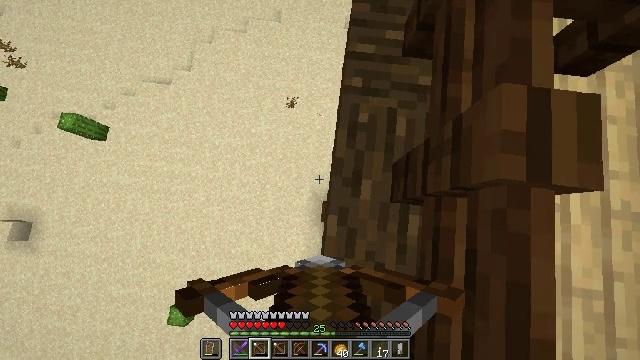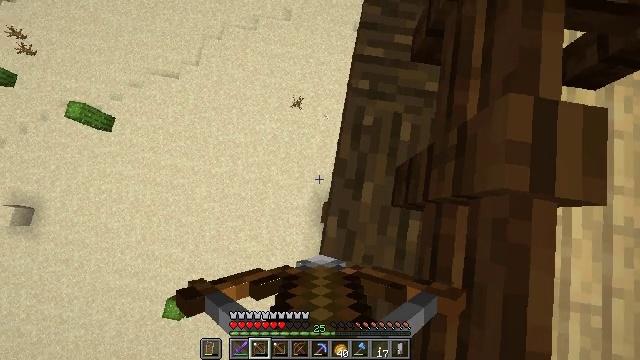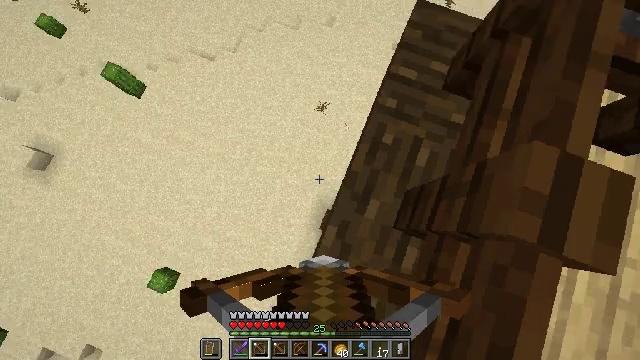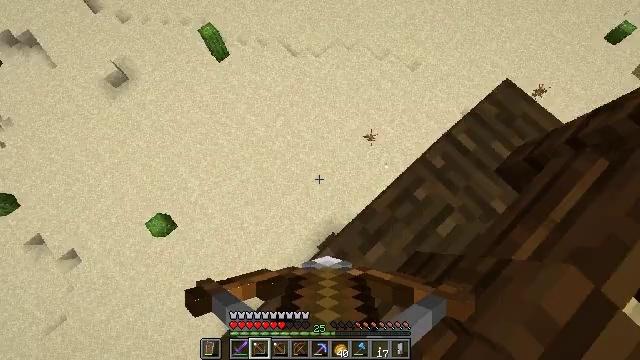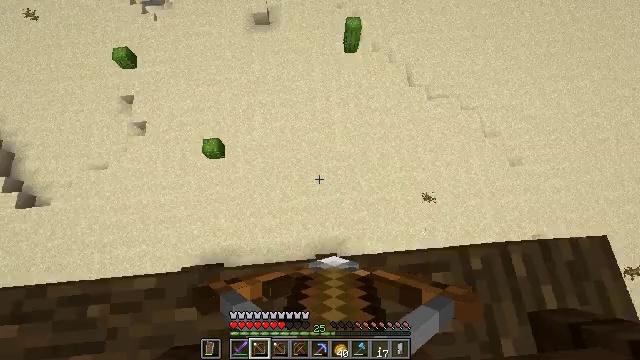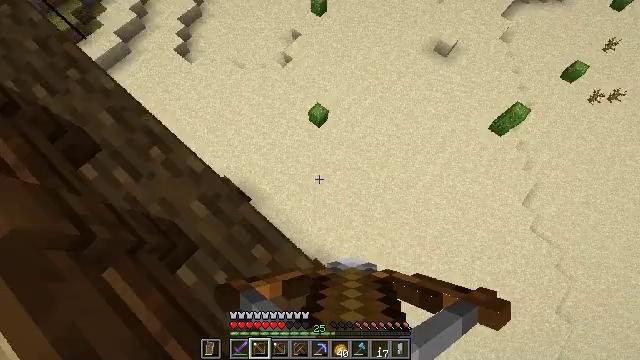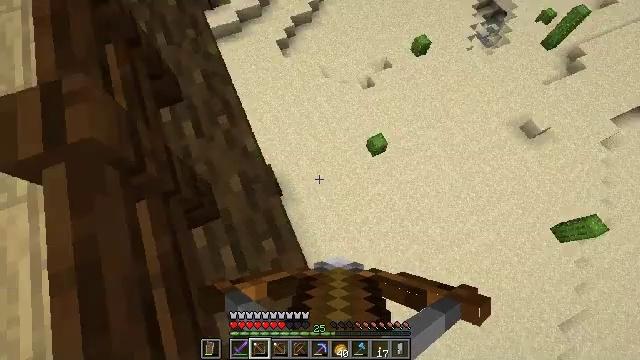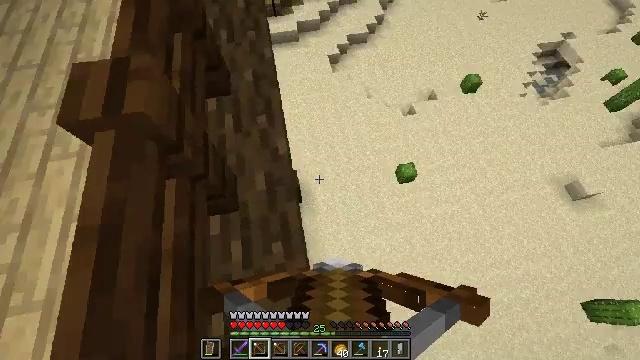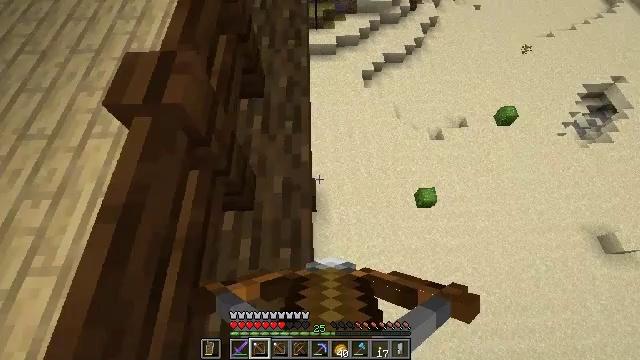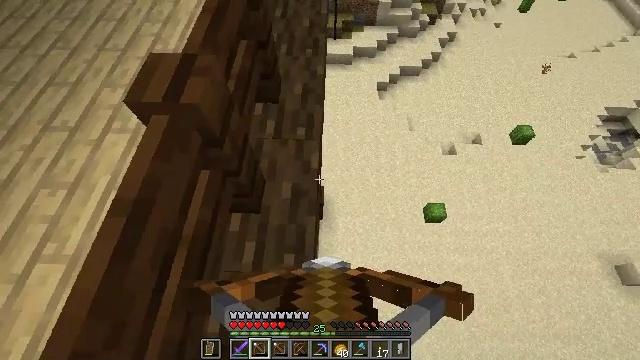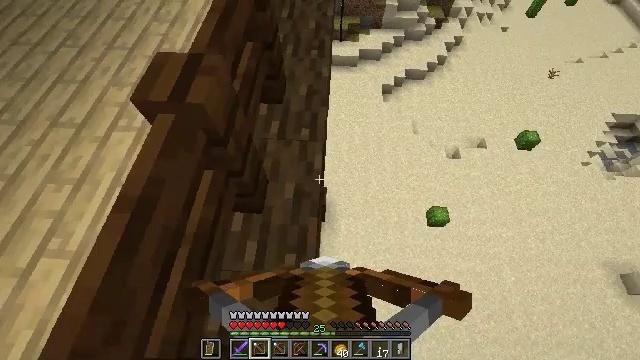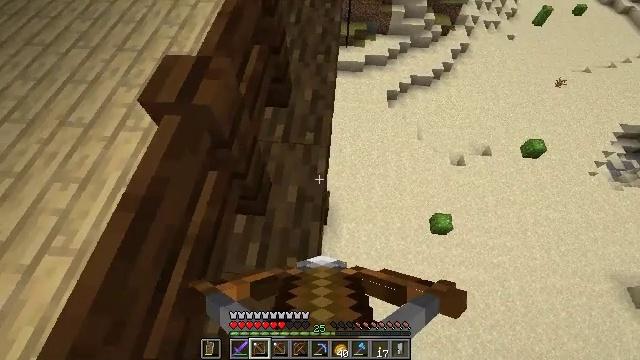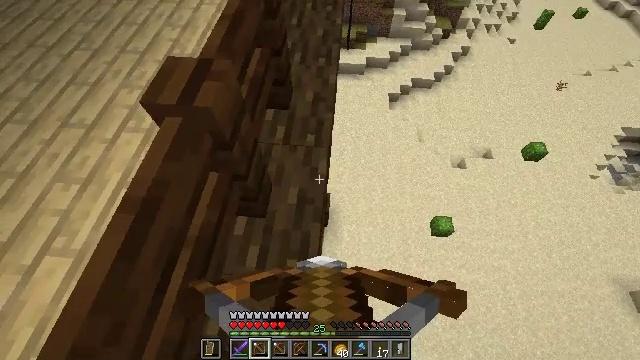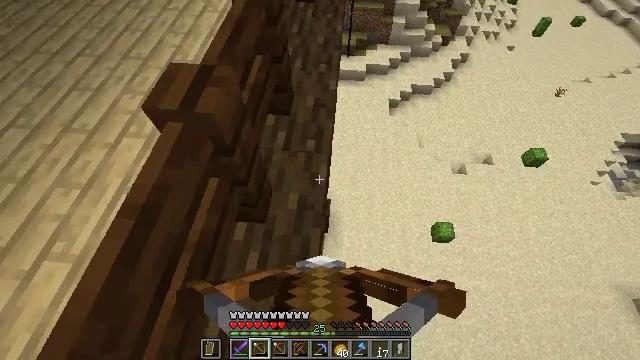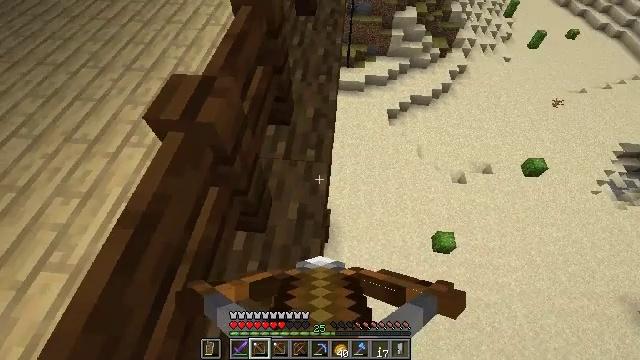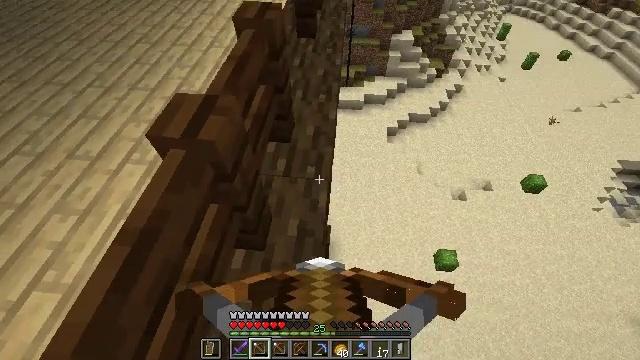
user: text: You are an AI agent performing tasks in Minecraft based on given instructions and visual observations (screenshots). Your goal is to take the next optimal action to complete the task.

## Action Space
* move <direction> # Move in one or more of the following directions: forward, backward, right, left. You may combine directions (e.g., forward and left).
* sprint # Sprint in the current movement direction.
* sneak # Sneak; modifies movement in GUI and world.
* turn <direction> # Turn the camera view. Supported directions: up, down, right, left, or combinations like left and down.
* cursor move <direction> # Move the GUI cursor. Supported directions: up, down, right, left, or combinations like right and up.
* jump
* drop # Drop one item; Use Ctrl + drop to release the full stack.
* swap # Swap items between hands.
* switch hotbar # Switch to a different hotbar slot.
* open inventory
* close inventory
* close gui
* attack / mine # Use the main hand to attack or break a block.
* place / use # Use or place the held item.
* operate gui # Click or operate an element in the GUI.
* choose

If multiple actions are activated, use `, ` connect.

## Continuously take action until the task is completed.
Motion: motion action
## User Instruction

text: Retrieve the white wall banner into your inventory.
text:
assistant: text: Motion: turn left
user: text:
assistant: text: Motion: turn left and up
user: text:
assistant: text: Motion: turn left and up
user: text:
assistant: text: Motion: turn left and up
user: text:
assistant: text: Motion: turn left and up
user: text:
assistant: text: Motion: turn left and up
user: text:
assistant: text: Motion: turn left and up
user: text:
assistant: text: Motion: turn left and up
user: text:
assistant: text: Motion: turn left and up
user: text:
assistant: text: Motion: turn left
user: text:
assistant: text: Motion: turn left
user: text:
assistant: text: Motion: no_op
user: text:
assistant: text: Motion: turn up
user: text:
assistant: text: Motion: turn up
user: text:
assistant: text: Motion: turn up
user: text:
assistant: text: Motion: move forward, turn up
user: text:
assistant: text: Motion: move forward, turn right and up
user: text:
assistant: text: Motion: move forward, turn up
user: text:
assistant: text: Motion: move forward
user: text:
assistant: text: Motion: move forward
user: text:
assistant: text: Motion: move forward
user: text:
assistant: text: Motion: move forward
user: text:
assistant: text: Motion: move forward
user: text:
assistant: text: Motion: move forward
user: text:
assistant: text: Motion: move forward
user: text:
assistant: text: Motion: move forward
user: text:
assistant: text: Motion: move forward
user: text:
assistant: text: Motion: move forward
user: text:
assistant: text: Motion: move forward
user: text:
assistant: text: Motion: move forward, turn right